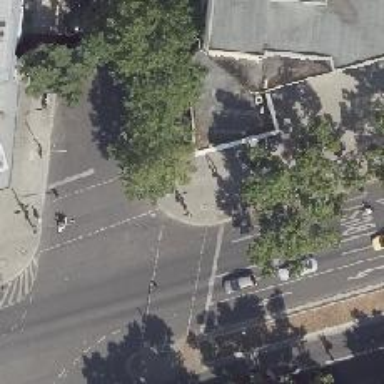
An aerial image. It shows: Sidewalk along the footway.